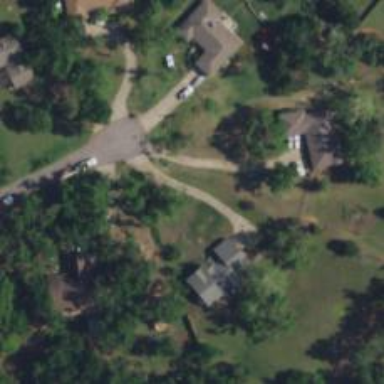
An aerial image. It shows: Driveway leading to service road.